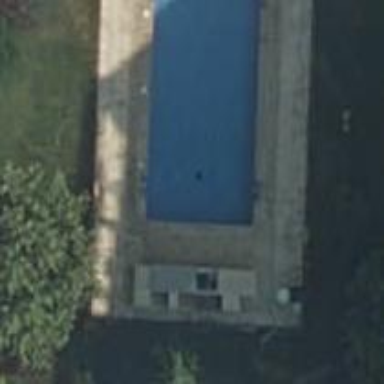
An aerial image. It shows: Swimming pool located in leisure land.